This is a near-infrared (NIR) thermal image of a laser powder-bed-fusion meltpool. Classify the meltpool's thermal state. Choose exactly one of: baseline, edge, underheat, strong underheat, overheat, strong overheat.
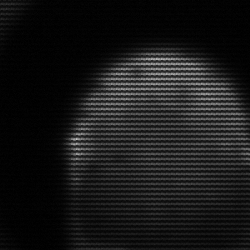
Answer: edge